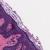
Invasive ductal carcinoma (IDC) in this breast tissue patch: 0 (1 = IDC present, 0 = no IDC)